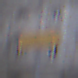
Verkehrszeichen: UmleitungswegweiserRechtsweisend
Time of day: SunriseSunset
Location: Outdoor (Urban)
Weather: PartlyCloudy
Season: NotSpecified
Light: Natural